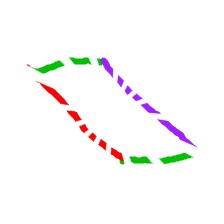
Shape: parallelogram